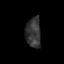
Tissue: prostate
Cell type: T cells
Senescence score: 0.3478
Nuclear area (px): 453
Mean DAPI intensity: 53.254